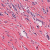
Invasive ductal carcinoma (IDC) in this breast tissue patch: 1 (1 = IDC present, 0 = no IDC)